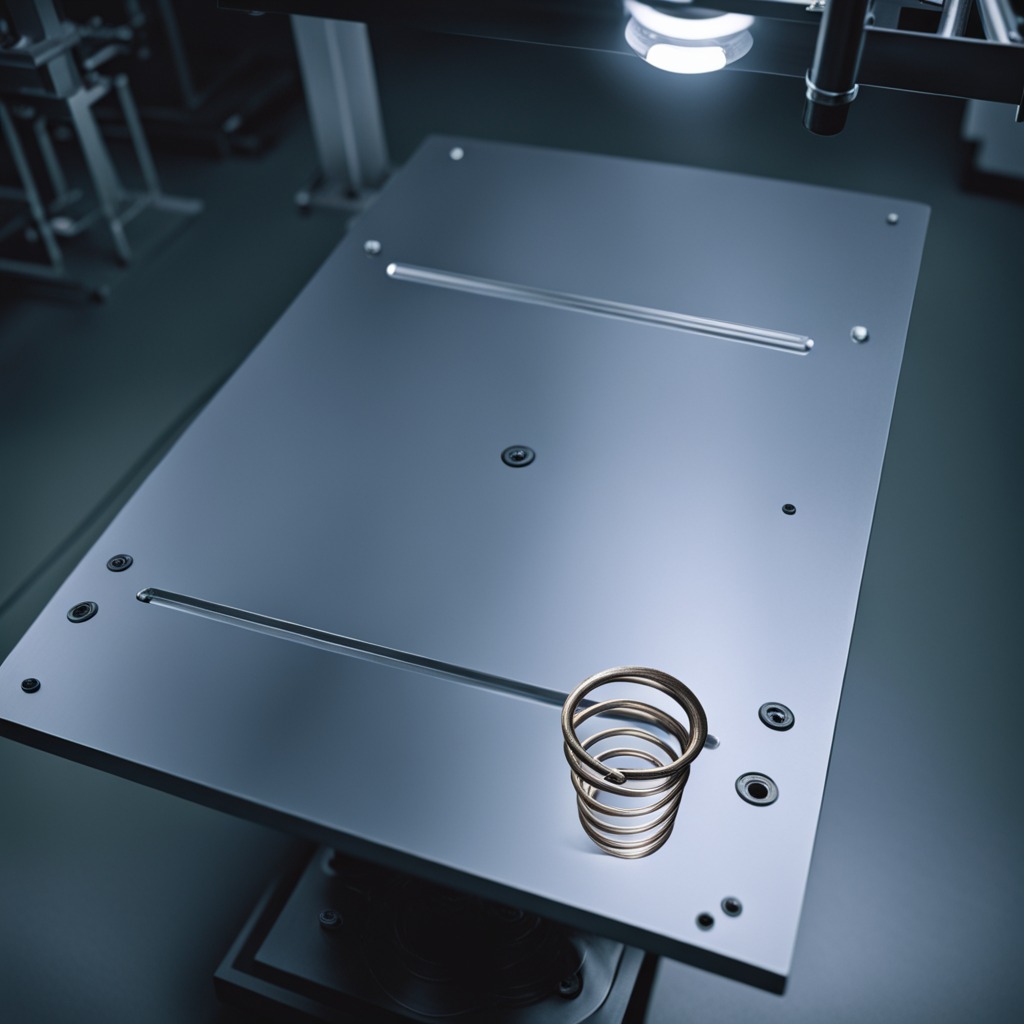
A coiled metal spring lies on the metal table in a machine shop under fluorescent lights.